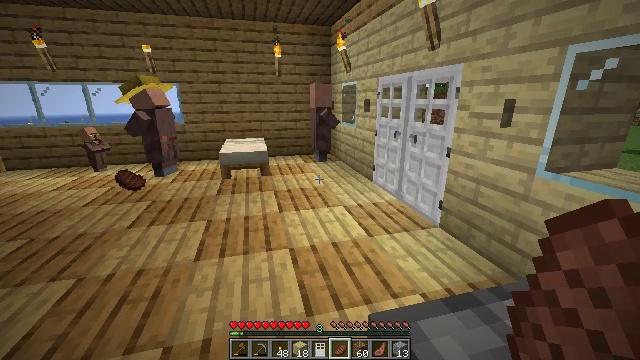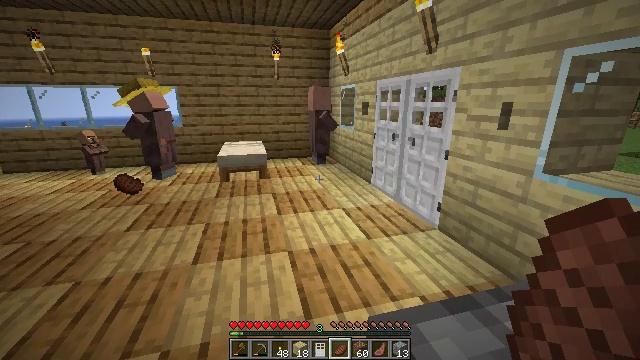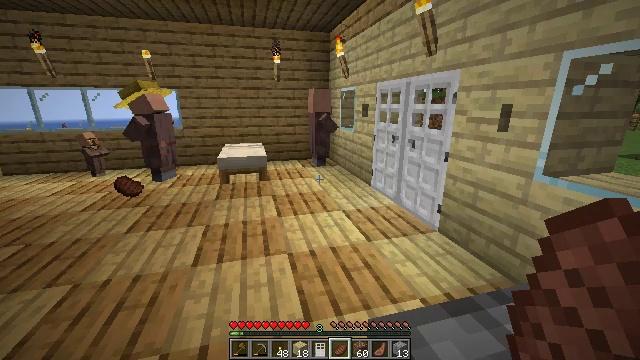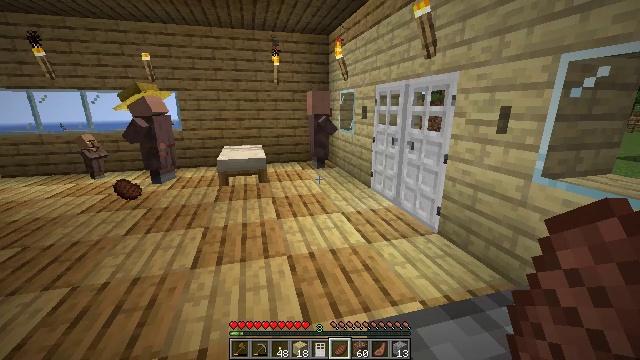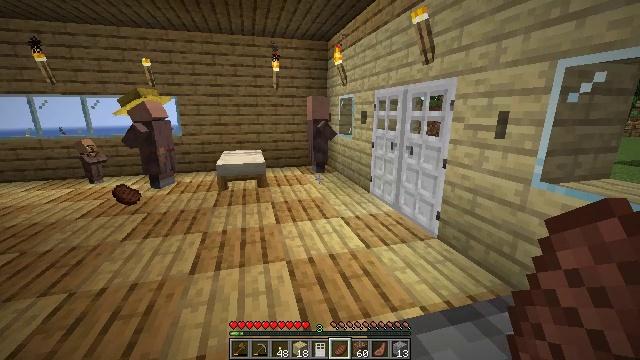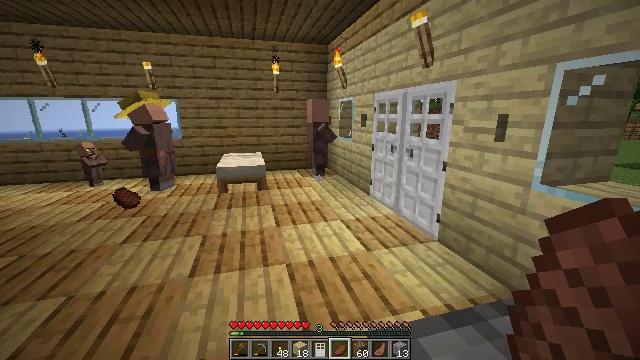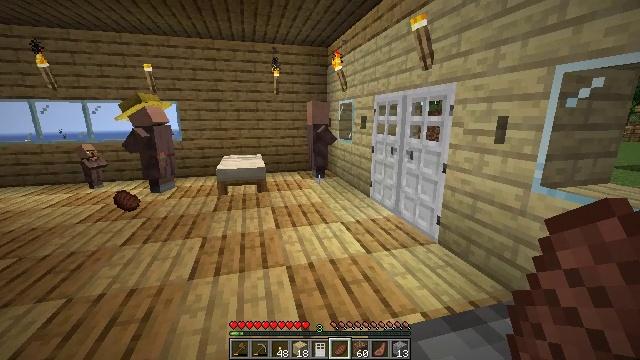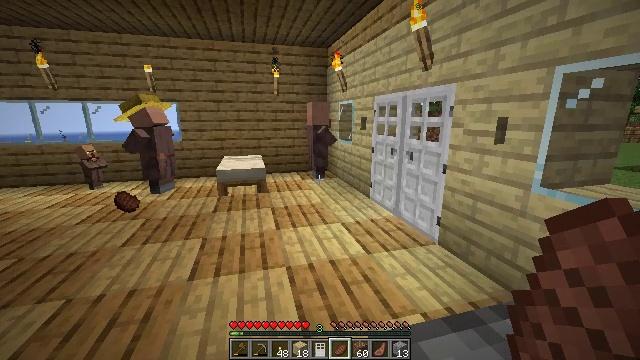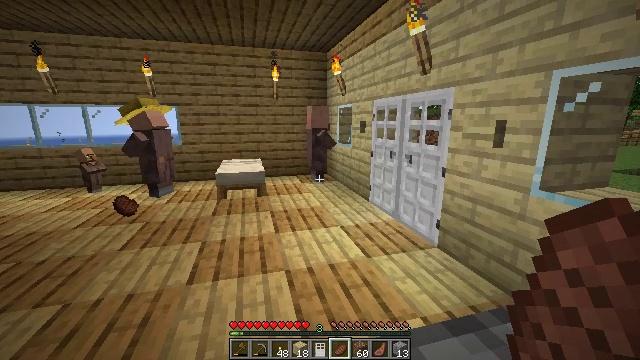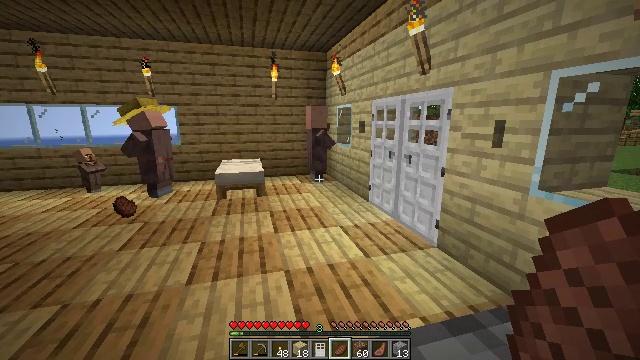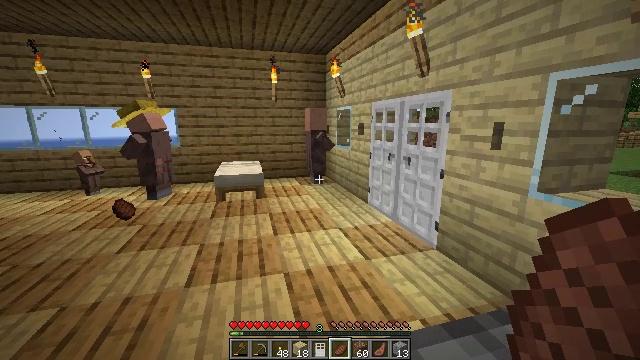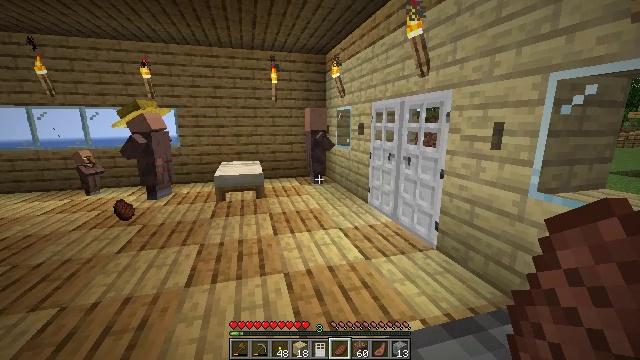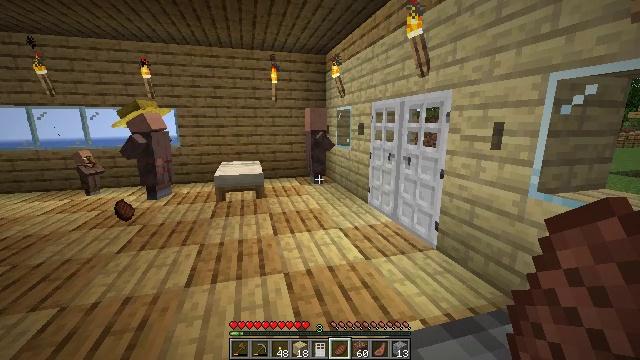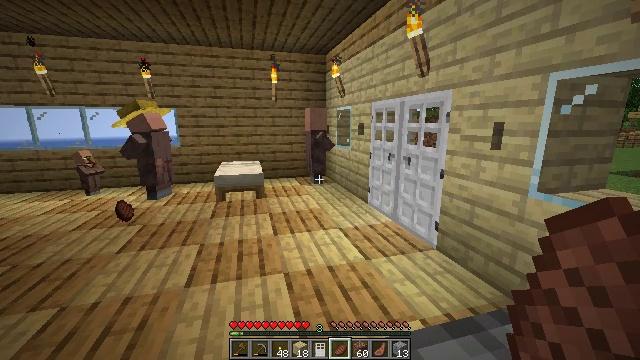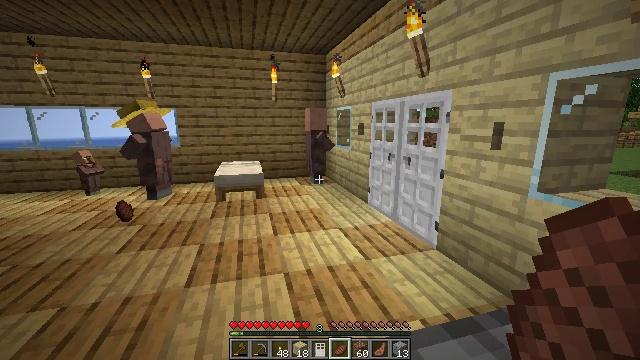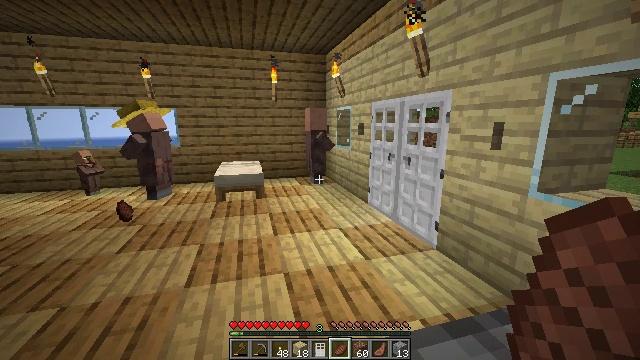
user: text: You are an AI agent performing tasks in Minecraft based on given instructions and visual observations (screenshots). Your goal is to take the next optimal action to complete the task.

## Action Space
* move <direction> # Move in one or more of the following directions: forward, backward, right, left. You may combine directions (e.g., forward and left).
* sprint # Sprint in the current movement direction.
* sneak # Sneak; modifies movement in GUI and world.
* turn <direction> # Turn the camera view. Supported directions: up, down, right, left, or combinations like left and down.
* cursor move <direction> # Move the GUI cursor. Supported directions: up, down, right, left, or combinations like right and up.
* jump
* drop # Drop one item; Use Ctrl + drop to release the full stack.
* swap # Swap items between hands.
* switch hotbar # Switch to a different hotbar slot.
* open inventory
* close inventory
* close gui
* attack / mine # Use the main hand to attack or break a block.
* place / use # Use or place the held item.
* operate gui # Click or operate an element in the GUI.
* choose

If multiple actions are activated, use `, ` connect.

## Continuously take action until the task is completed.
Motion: motion action
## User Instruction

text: Drop a cooked beef.
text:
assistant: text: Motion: no_op
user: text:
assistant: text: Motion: no_op
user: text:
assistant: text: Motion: no_op
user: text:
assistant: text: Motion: turn up
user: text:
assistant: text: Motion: no_op
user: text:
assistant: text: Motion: no_op
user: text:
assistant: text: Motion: no_op
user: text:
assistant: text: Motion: no_op
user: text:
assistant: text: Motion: no_op
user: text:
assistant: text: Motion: no_op
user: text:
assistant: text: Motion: no_op
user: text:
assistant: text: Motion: no_op
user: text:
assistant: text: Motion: no_op
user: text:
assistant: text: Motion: no_op
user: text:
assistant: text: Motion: no_op
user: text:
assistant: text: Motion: no_op
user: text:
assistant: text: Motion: no_op
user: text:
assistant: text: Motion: no_op
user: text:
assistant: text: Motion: no_op
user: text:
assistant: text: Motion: no_op
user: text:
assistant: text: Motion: no_op
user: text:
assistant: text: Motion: no_op
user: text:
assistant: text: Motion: no_op
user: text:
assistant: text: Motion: no_op
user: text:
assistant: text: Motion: no_op
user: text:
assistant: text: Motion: no_op
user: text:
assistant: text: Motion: no_op
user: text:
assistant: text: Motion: no_op
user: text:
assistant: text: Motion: no_op
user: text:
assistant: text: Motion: no_op